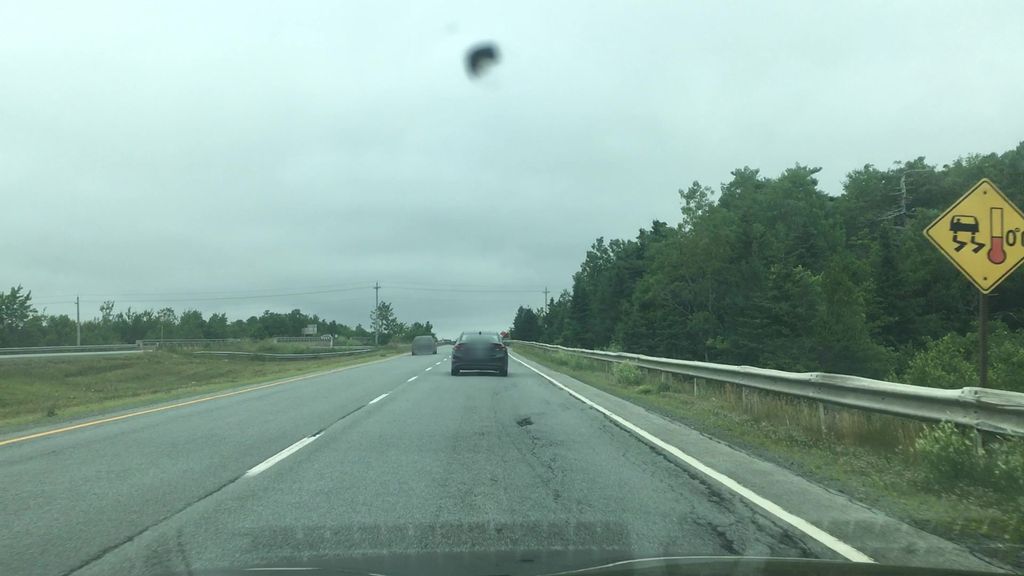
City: halifax